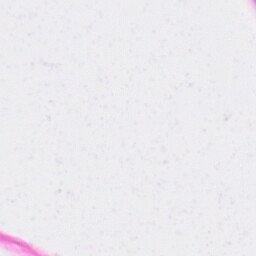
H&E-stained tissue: Skin